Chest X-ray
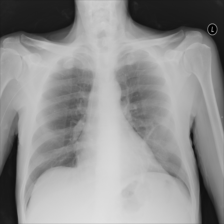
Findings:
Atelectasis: negative
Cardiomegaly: negative
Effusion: negative
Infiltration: negative
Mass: negative
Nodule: negative
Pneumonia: negative
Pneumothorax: negative
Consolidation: negative
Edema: negative
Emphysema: negative
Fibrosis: negative
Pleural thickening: negative
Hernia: negative